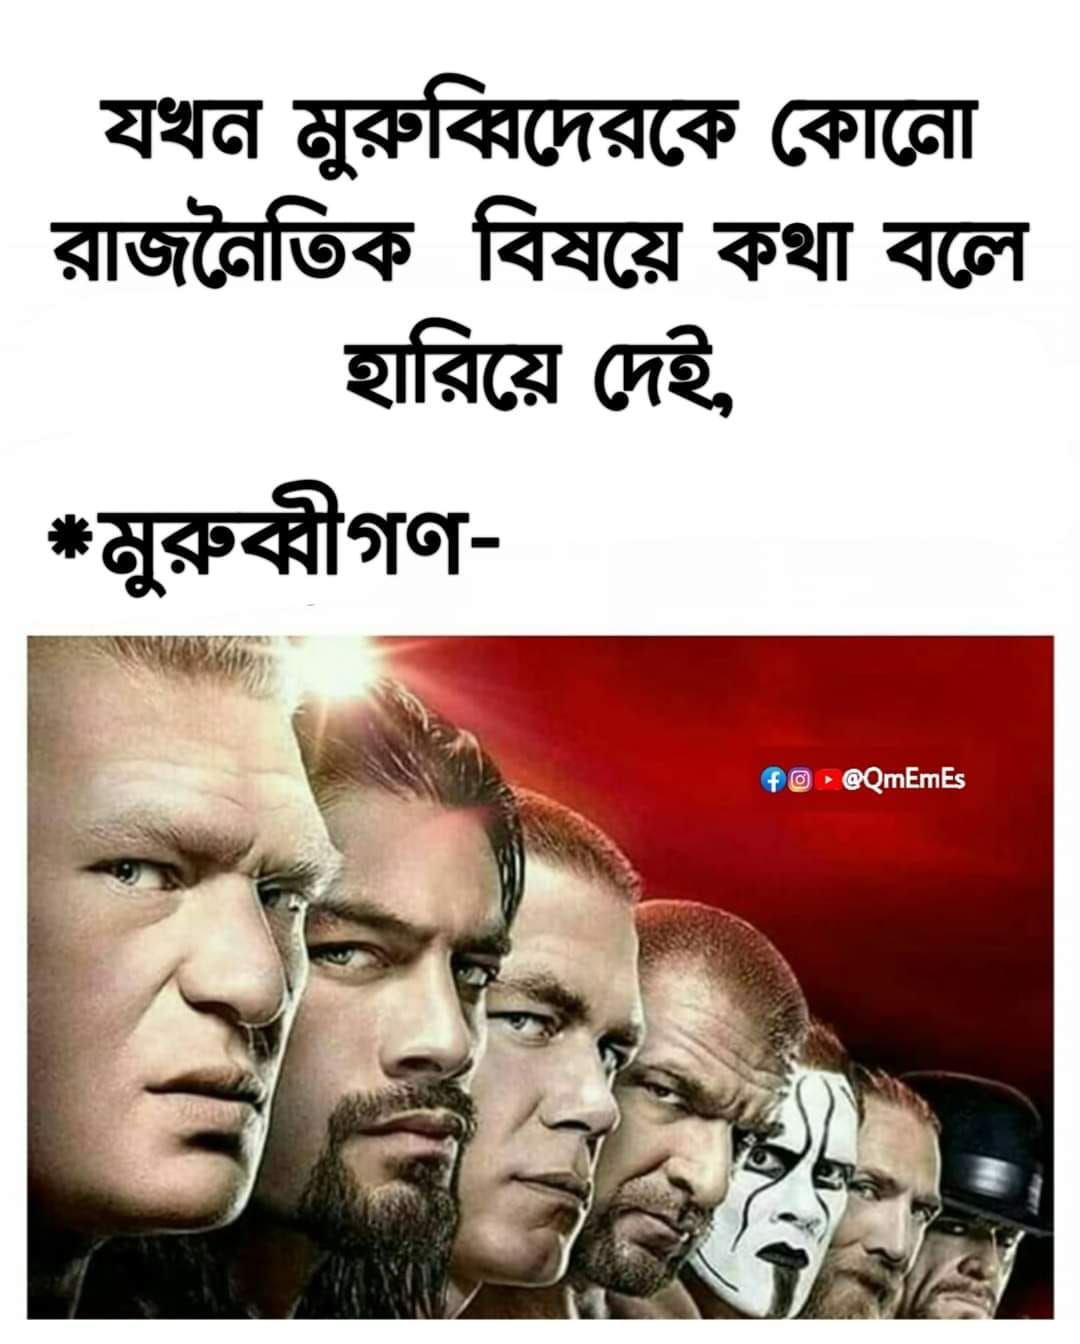
Text: যখন মুরুব্বিদেরকে কোনো রাজনৈতিক বিষয়ে কথা বলে হারিয়ে দেই, মুরুব্বীগণ -
Label: Non Hate